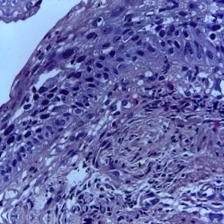
Diagnosis: OSCC